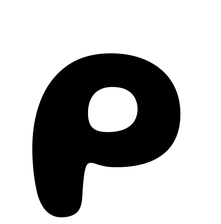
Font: Gluten_Bold